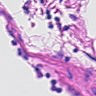
Metastatic tissue present: no